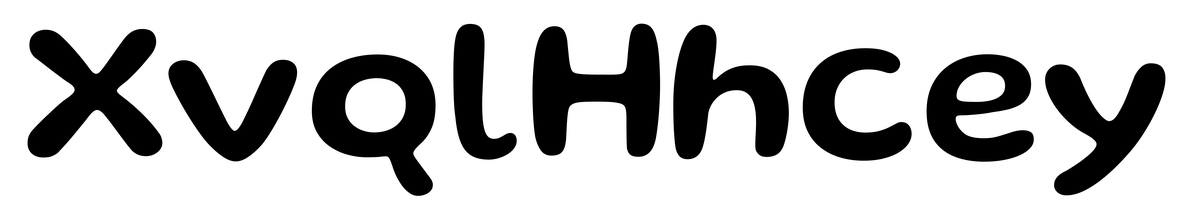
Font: Gluten_Medium